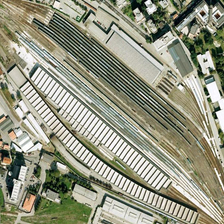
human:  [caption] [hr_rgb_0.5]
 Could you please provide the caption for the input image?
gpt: between the houses and some buildings  there is a railway station with trains and a two narrow long building with striped white roof .

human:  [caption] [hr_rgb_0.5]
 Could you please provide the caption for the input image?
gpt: there are long trains stopping in the abreast rails forming int a shape spindle .

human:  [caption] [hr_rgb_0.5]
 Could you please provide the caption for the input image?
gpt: between the houses and some buildings  there is a railway station with trains and a two narrow long building with striped white roof .

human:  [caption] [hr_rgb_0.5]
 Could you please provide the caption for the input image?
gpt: all the railway tracks are occupied with cargo trains in this station .

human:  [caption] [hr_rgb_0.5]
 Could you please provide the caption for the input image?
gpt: many buildings and green trees are in two sides of a railway station .